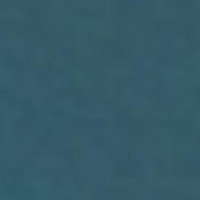
EUNIS habitat code: 14
Species observed at this site:
Podiceps cristatus
Cyanistes caeruleus
Anas platyrhynchos
Sturnus vulgaris
Passer domesticus
Buteo buteo
Sylvia atricapilla
Turdus merula
Chroicocephalus ridibundus
Columba palumbus
Cygnus olor
Parus major
Erithacus rubecula
Phoenicurus ochruros
Delichon urbicum